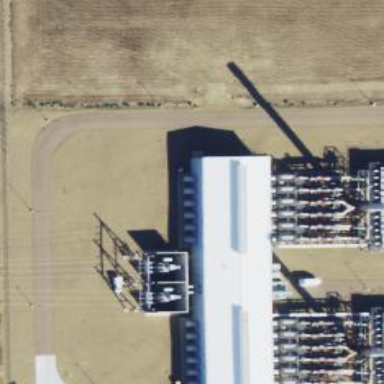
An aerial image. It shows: Gas-powered generator.